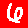
Digit: 6